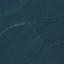
Label: Forest